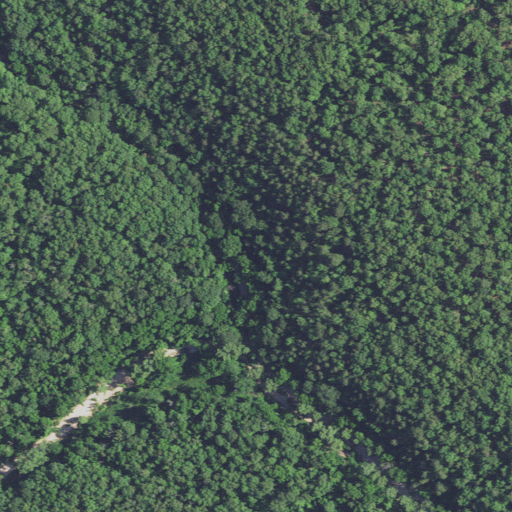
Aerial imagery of valley in Missouri named Robbins Hollow containing deciduous forest and mixed forest